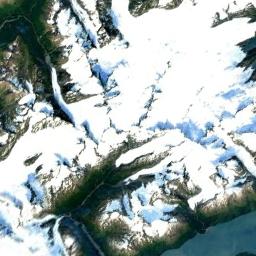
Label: snowberg